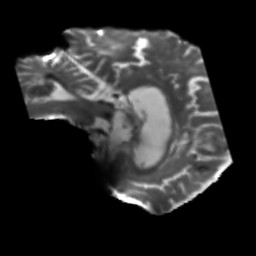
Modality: T2w
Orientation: sagittal
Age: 58
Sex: male
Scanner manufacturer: siemens
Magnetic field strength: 3 T
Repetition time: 5.47 s
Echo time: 0.0854 s